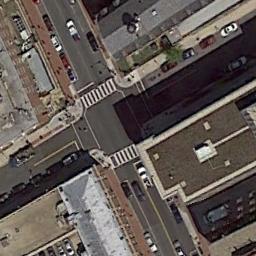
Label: intersection